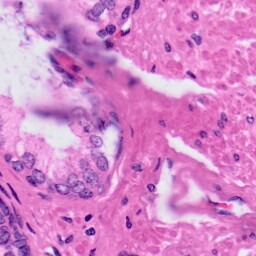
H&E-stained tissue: Prostate